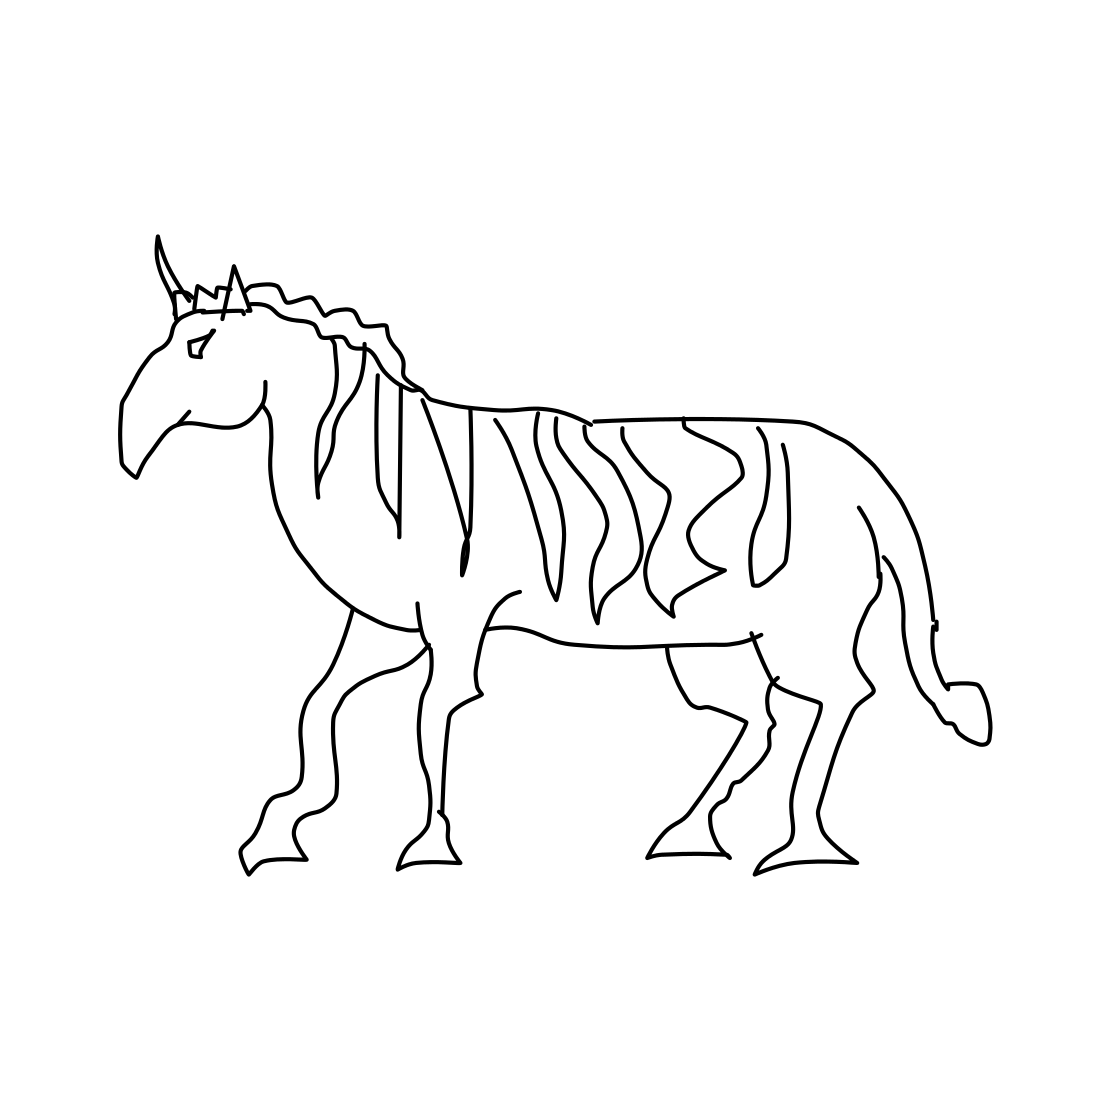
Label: zebra